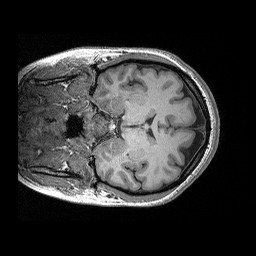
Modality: T1w
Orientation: coronal
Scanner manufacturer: siemens
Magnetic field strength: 3 T
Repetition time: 2.3 s
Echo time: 0.00298 s